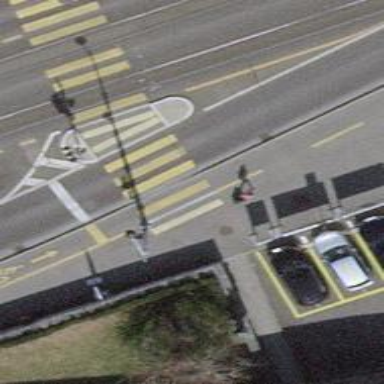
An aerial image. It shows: Kerb barrier.